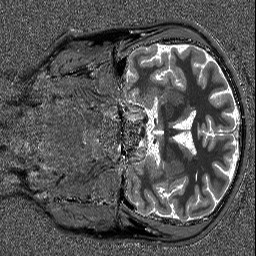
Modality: T1map
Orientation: coronal
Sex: male